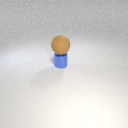
large brown rubber sphere above small blue metal cylinder